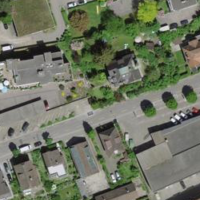
EUNIS habitat code: 54
Species observed at this site:
Trifolium repens